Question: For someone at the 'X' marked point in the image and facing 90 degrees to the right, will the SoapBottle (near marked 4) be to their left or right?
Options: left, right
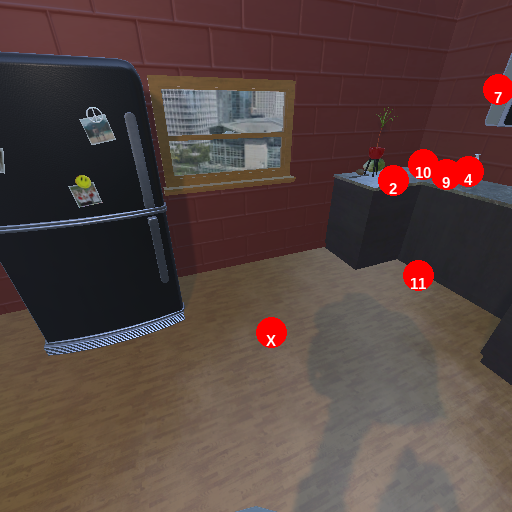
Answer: left